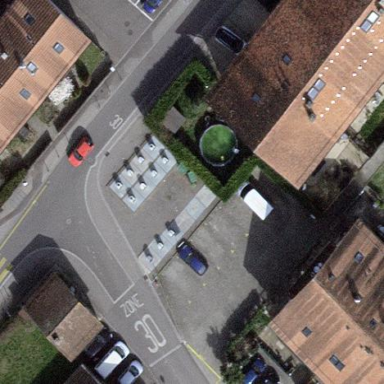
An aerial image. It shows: Recycling container in the area designated for recycling.